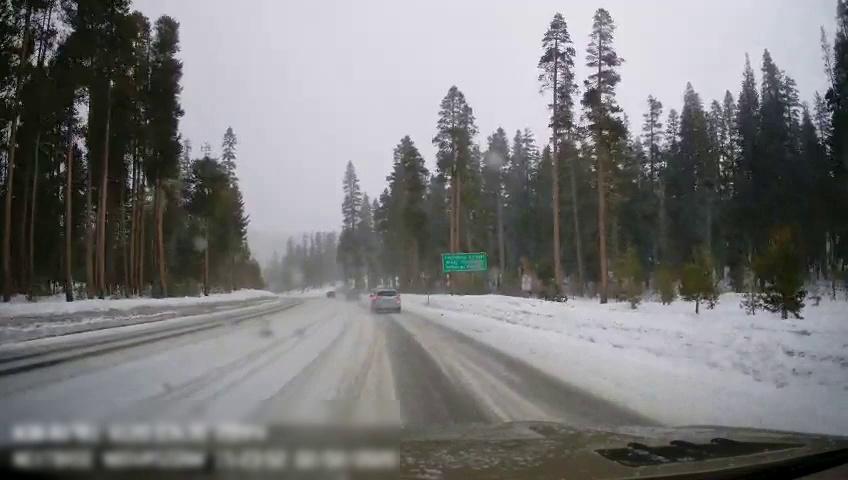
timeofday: Day
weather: Snowy
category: Drivable Space
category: Vehicles | SUV
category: Traffic | Signs